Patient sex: F
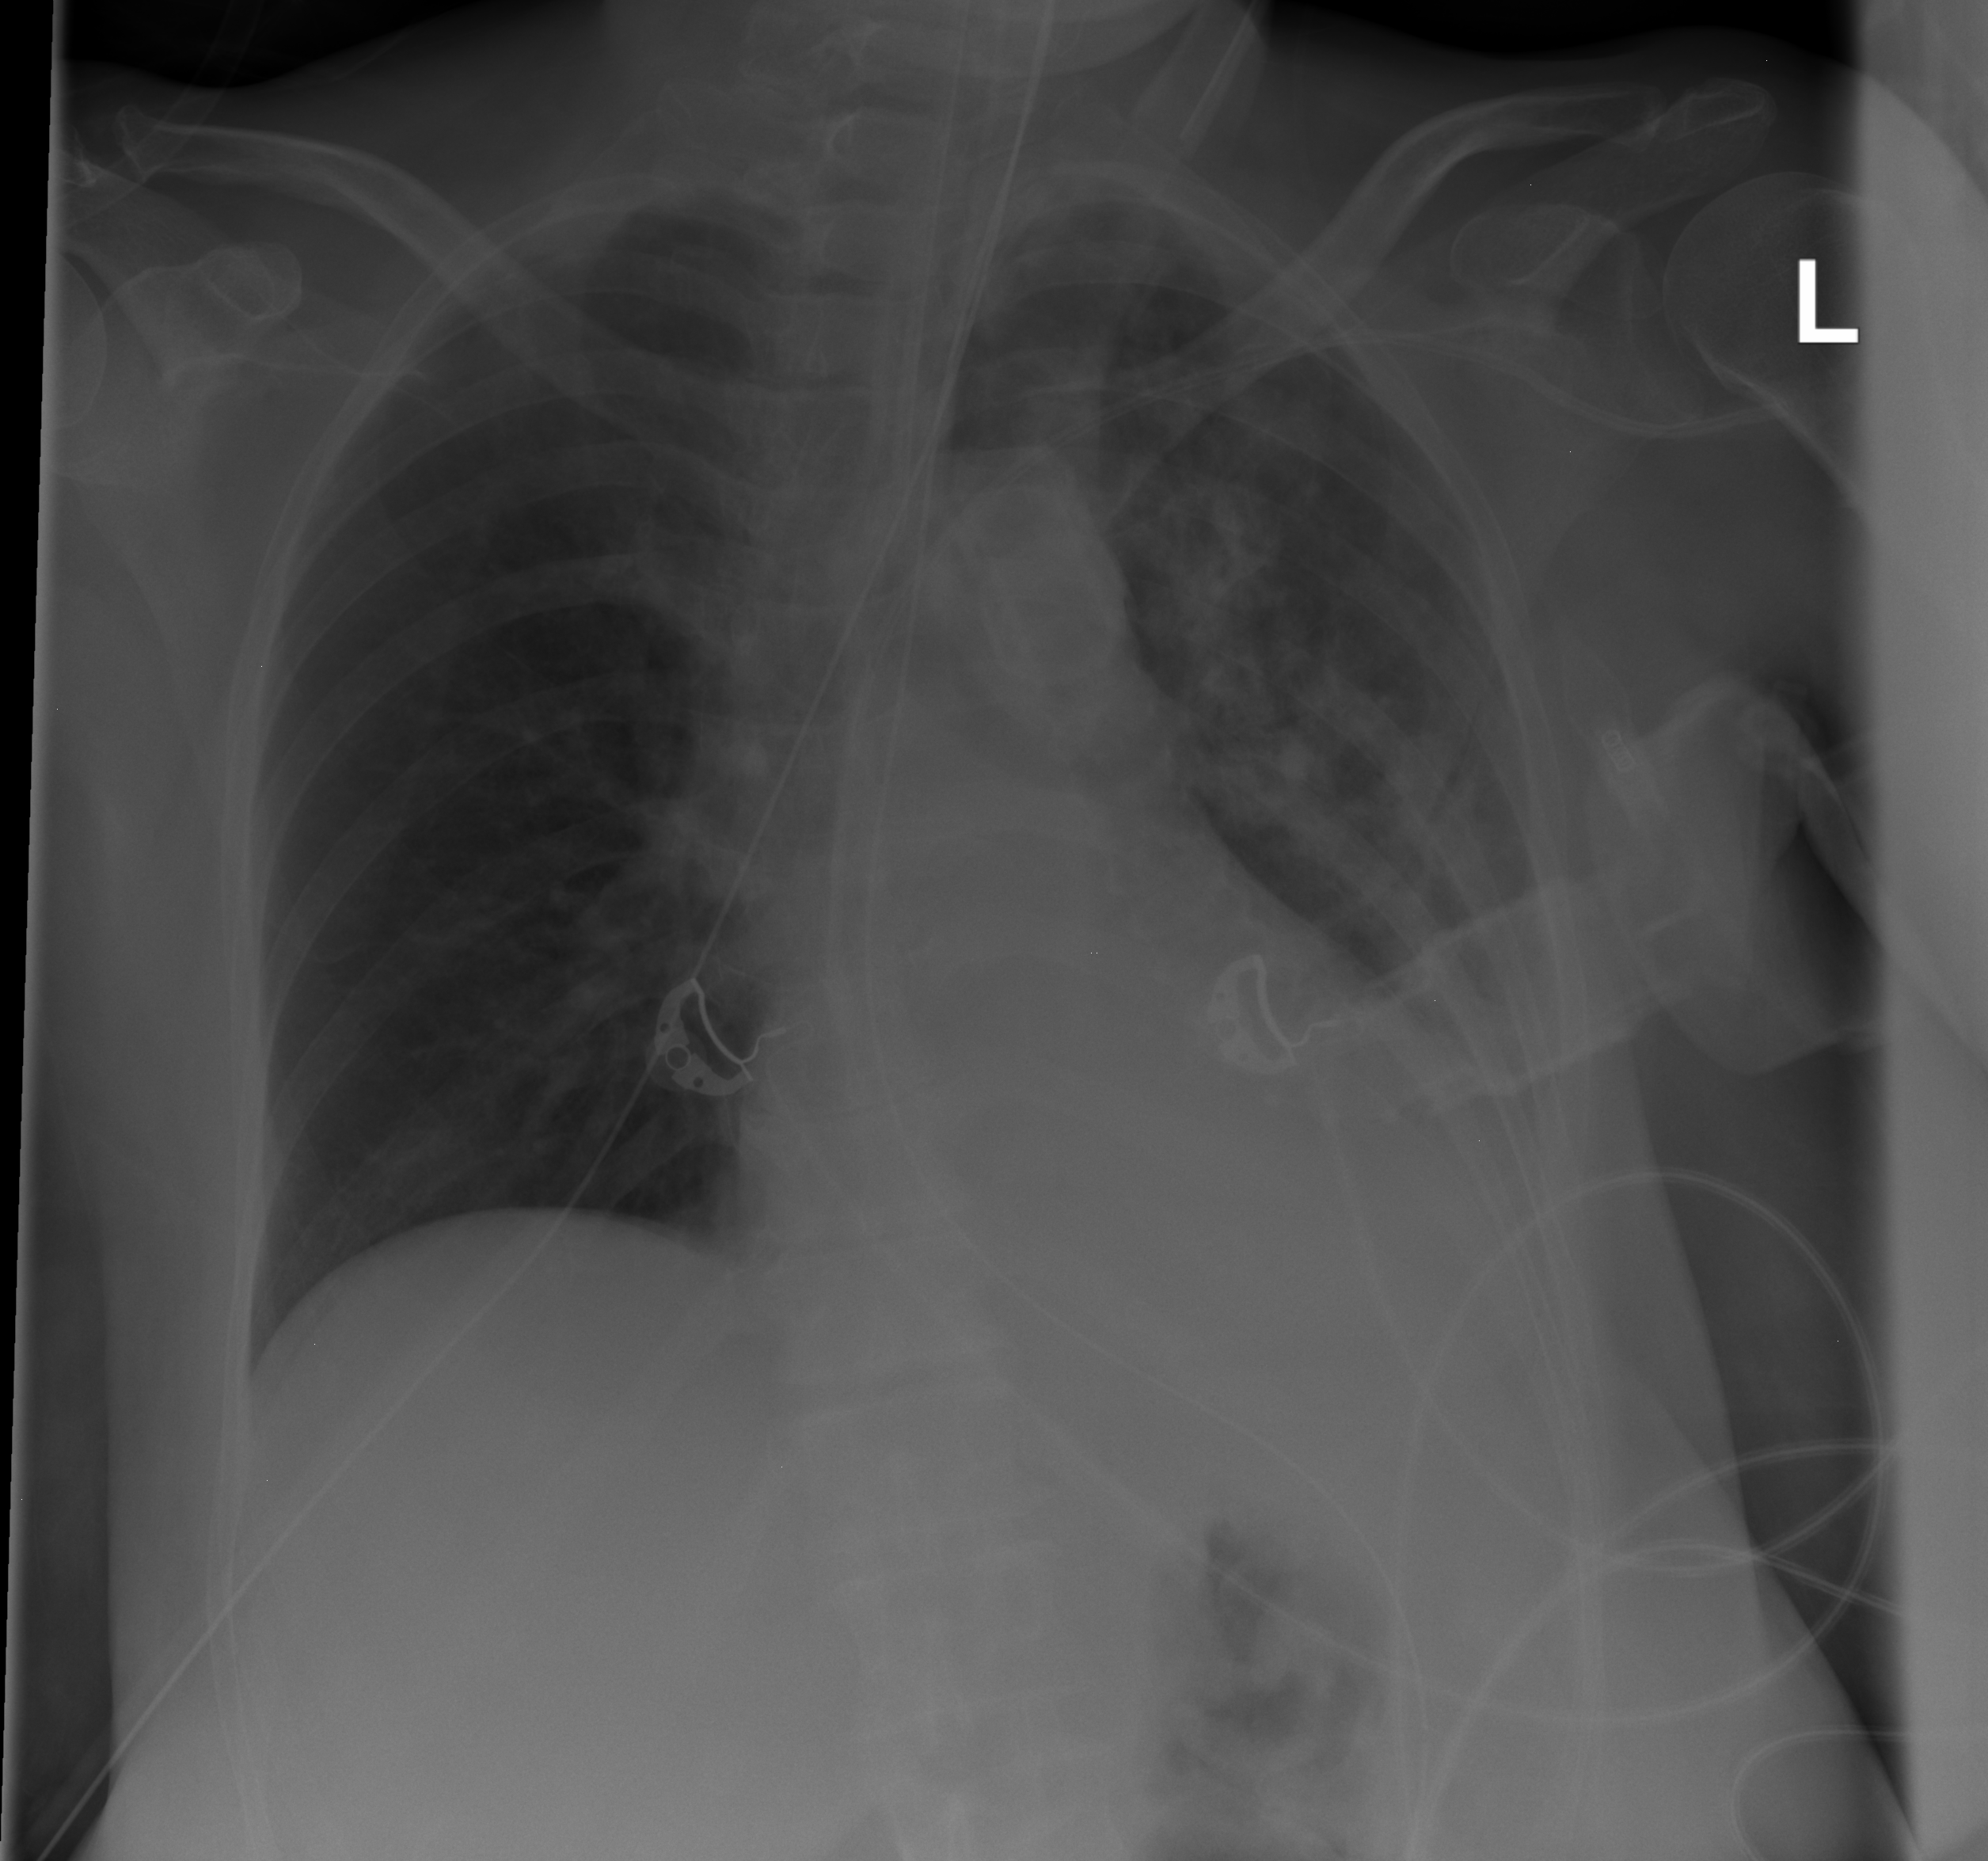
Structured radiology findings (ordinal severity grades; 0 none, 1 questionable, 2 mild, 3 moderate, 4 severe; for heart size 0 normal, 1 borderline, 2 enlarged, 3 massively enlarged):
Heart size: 1
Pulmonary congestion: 0
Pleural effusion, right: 0
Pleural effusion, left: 0
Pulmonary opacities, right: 0
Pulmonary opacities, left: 2
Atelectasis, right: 0
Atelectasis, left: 2